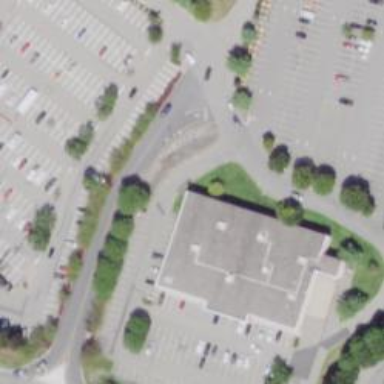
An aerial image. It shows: Building.